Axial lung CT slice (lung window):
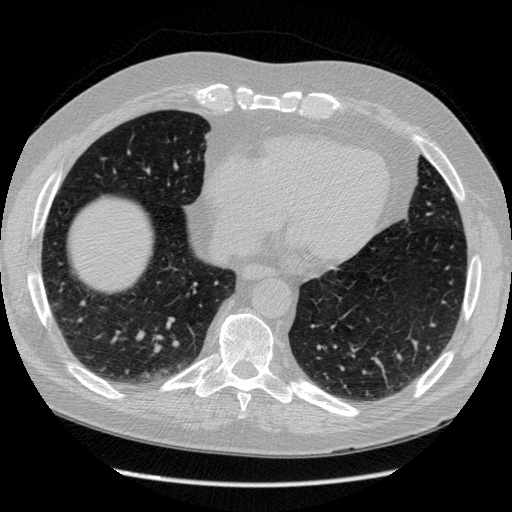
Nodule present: no